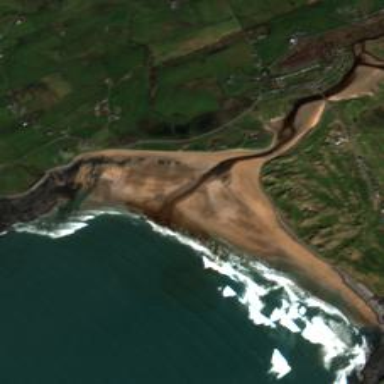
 popular tourist attraction. Ideal for swimming and surfing."